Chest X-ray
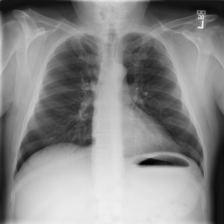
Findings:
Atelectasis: negative
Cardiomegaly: negative
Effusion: negative
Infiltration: negative
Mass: negative
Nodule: negative
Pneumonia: negative
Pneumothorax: negative
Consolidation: negative
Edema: negative
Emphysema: negative
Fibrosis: negative
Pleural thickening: negative
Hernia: negative